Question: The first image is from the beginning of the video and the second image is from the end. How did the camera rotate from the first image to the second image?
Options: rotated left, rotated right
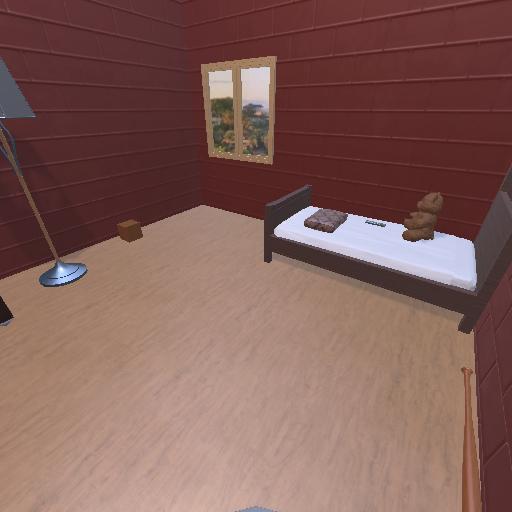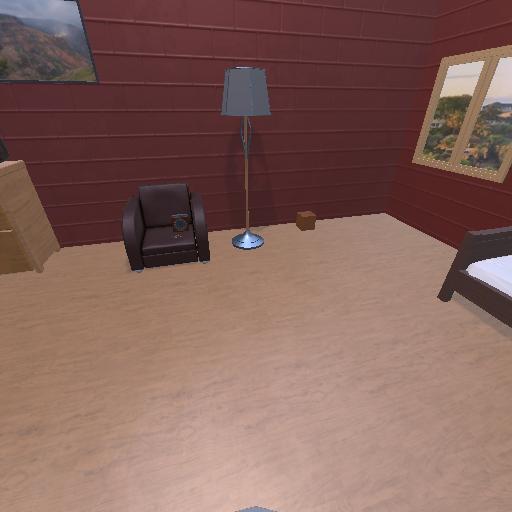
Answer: rotated left